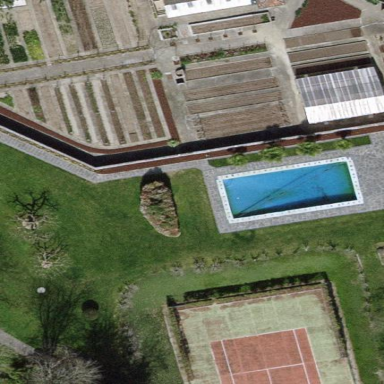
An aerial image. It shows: Garden that is leisure land.